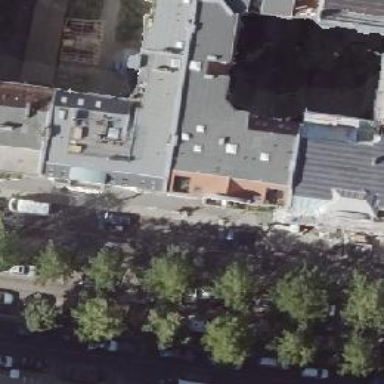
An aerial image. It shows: Beauty shop.